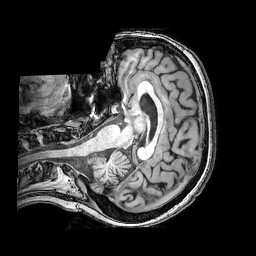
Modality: T1w
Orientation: axial
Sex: female
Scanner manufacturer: philips
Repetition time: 0.008117 s
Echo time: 0.00371 s